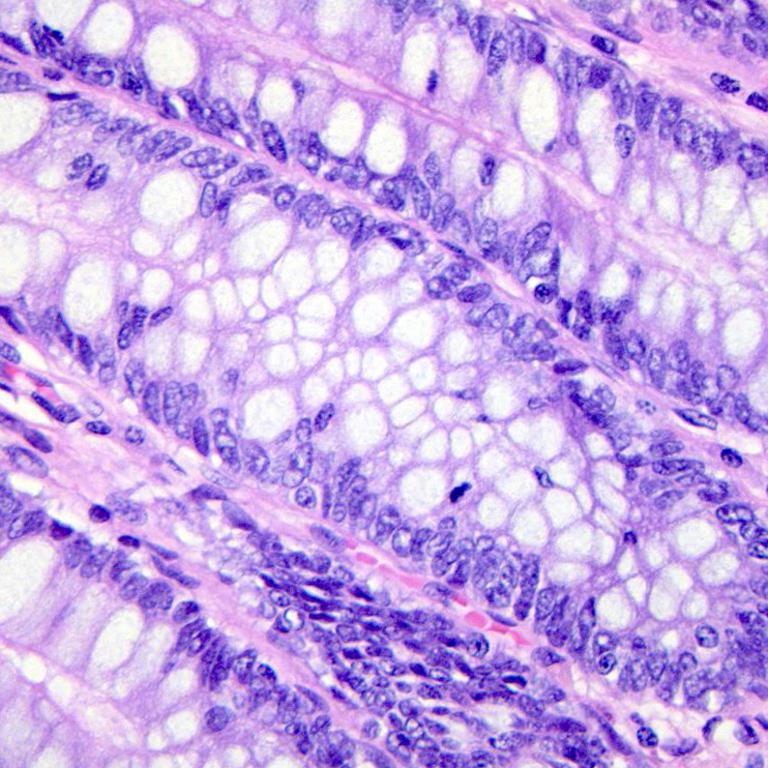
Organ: colon
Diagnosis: benign